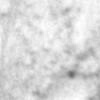
Label: no_change